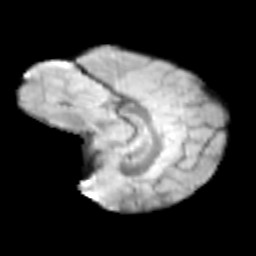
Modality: T2w
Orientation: sagittal
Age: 9
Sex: female
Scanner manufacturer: siemens
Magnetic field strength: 3 T
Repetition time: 3.8 s
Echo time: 0.07 s